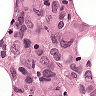
Metastatic tissue present: yes